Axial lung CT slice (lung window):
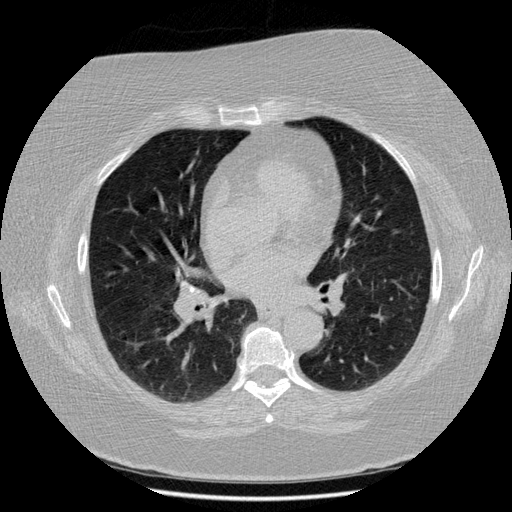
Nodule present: no